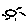
Label: sun